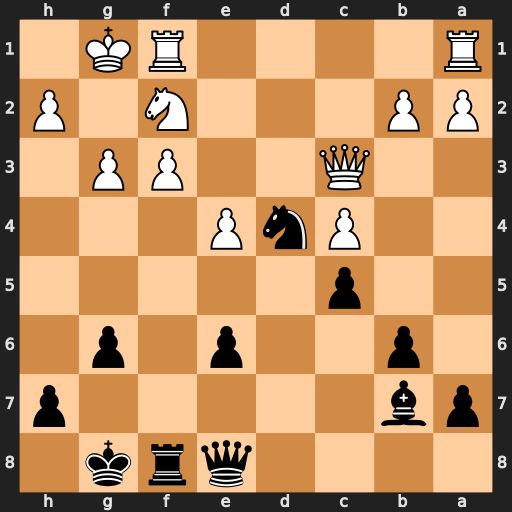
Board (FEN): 4qrk1/pb5p/1p2p1p1/2p5/2PnP3/2Q2PP1/PP3N1P/R4RK1
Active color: b
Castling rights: -
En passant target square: -
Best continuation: Ne2+ Kg2 Nxc3